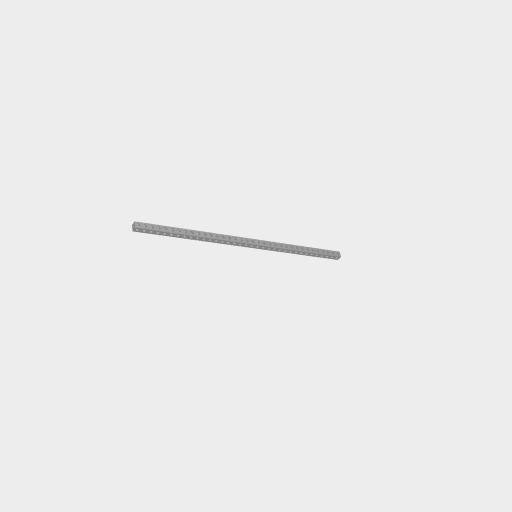
Part: SquareBeam35H